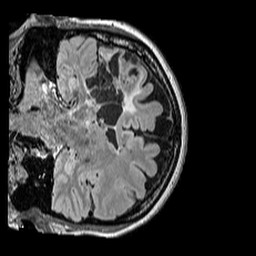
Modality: FLAIR
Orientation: coronal
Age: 46
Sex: female
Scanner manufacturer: siemens
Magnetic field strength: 3 T
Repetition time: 5 s
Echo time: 0.387 s